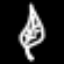
Label: leaf